Question: I would like to be able to specify the URL where 'output_server' publishes my app in 'bokeh-server' (as an example, I am trying to do this in the <URL>.
I am already running 'bokeh-server' in a separate terminal. When I run my app with 'output_server', is there any way to specify the URL where the app will be rendered?
It seems to currently follow the syntax:
'''
http://localhost:5006/bokeh/doc/some-doc-id/some-plot-id
'''
but I don't see the ability to specify those fields '<doc-id>' and '<plot-id>' with 'output_server' (documentation for <URL>.
Is there any way to specify (URL-wise) I want the app to be published?

Note that just entering the string 'http://localhost:5006/bokeh/doc/some-doc-id/some-plot-id' as URL for 'output_server()' does not work.
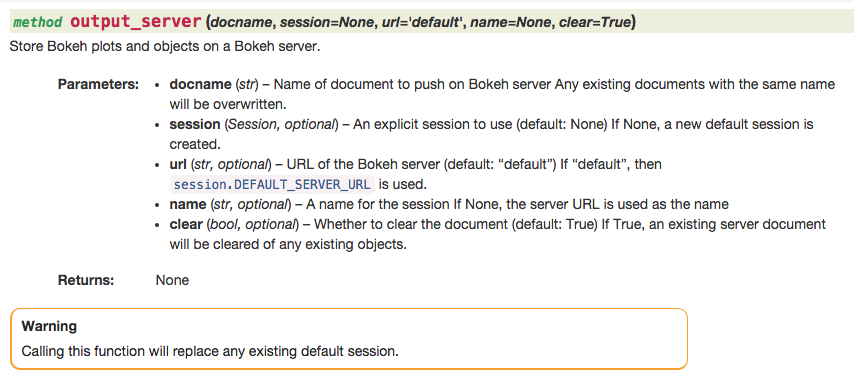
Answer: The short answer is not really. Those URLs are meant to be unambiguous and to avoid collisions. Letting users choose their own URLs would be fairly unworkable in the general multi-user scenario. But that's OK, what you really probably want to is to embed a Bokeh server plot in your own document (as opposed to just linking to the bare page that has the plot and nothing else). This you can accomplish easily with 'server_session':
<URL>
Edit: I won't actually say its impossible, but it's far enough outside normal usage that I don't know offhand how you could accomplish it, and even if you could it would probably not be advisable for several reasons.